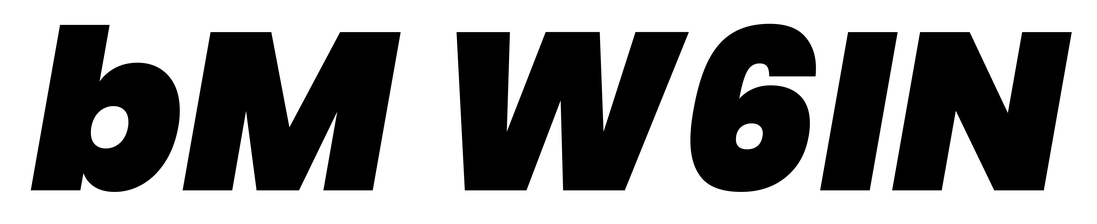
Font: Poppins-BlackItalic